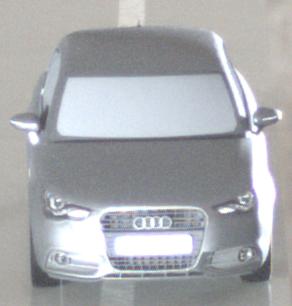
Make: Audi
Model: A1 Sportback 1.2 TFSI
Detailed model: A1 (8X) Sportback
Model produced from: 2012/03
Model produced until: 2014/11
Doors: 5
Color: gray
Road condition: wet road
Daytime: midday
Contrast: medium contrast